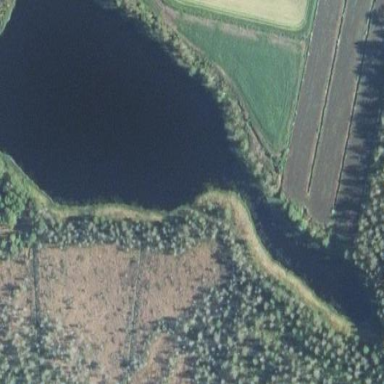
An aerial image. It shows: Pond surrounded by natural water.